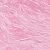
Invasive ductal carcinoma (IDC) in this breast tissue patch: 0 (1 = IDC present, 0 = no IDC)